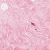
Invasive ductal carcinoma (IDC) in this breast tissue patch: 0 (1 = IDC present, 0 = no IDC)